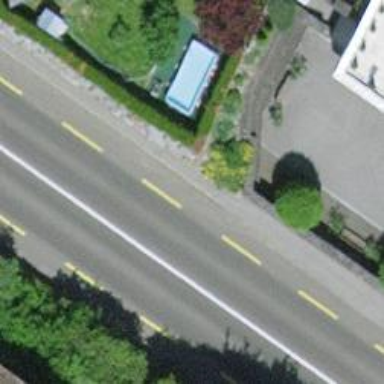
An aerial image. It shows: Hedge acting as barrier.